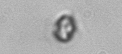
Label: Heterocapsa_rotundata